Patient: sex M, age 44
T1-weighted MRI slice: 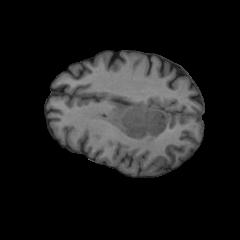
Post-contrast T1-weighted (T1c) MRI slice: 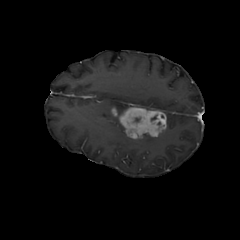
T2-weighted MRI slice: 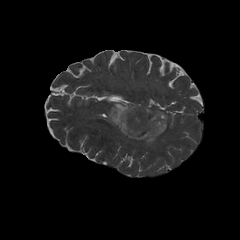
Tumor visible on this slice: yes
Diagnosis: Glioblastoma, IDH-wildtype
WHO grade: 4